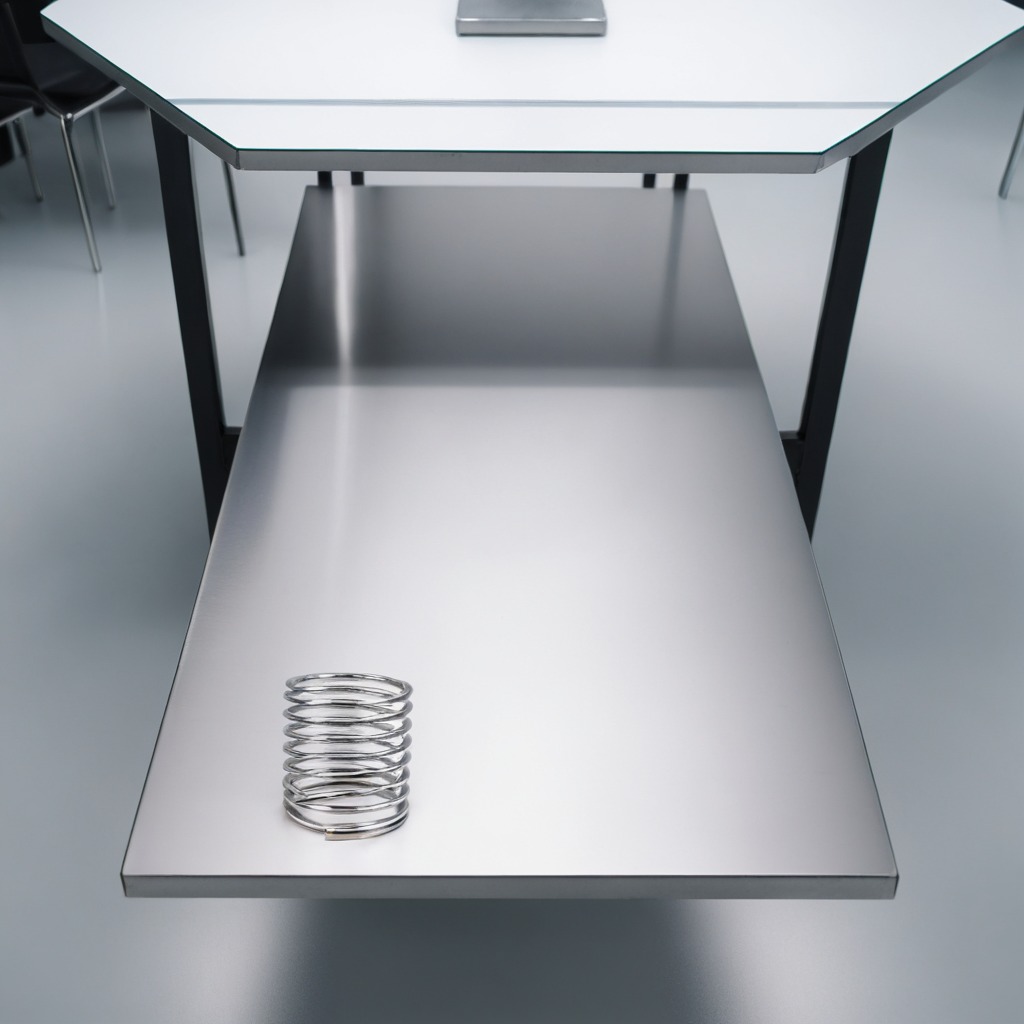
A coiled metal spring is lying on a stainless steel table in a high-end prototyping lab.